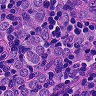
Metastatic tissue present: yes